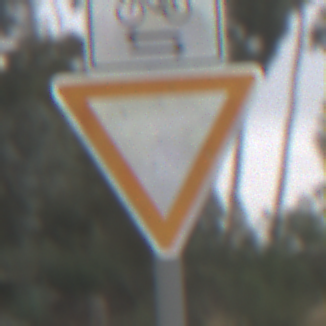
Verkehrszeichen: VorfahrtGewaehren
Zusatzzeichen oben: RichtungsangabeDurchPfeile9
Umgebung: Outdoor, Nature
Tageszeit: MorningAfternoon
Wetter: Overcast
Licht: Natural
Jahreszeit: NotSpecified
Kontrast: LowContrast